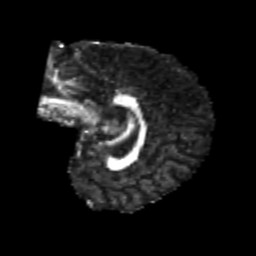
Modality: FA
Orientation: sagittal
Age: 22
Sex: female
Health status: healthy
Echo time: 0.074 s